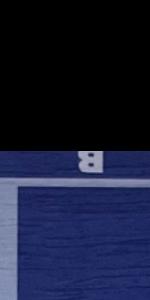
Label: Empty